Field crop: tomato
Growth stage: 1
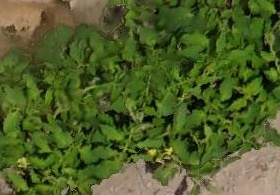
Species: tomato